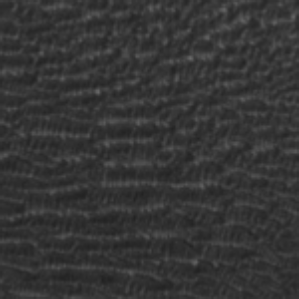
Label: frost